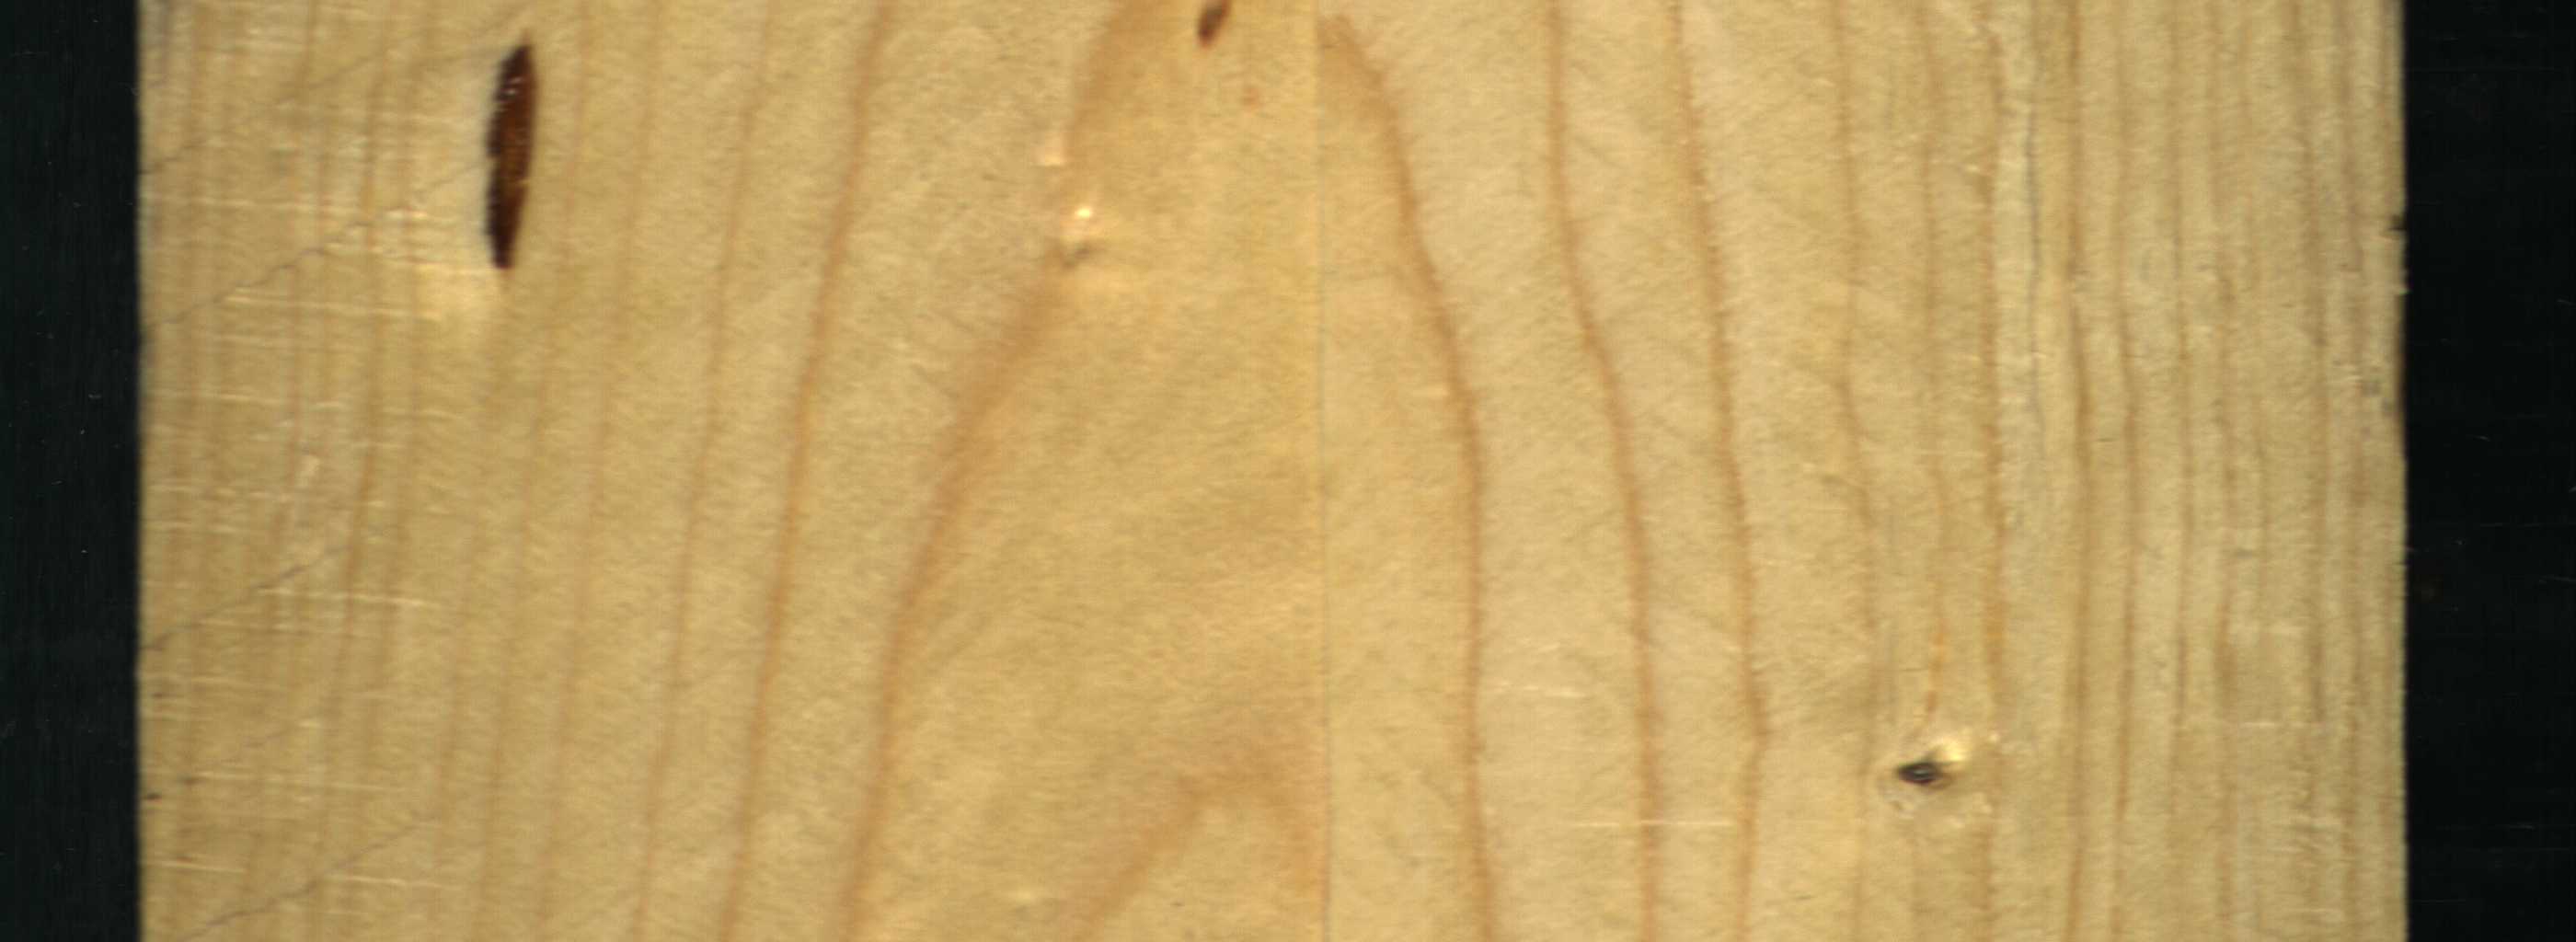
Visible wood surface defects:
resin
resin
Dead_Knot